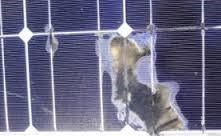
Label: Electrical-damage